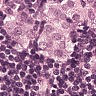
Metastatic tissue present: yes